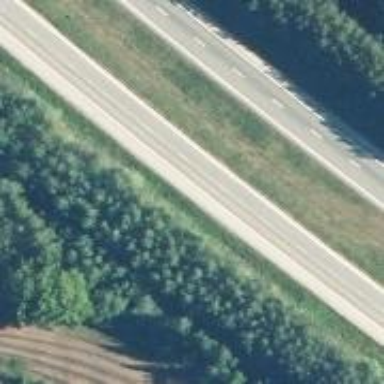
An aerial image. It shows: Asphalt motorway.